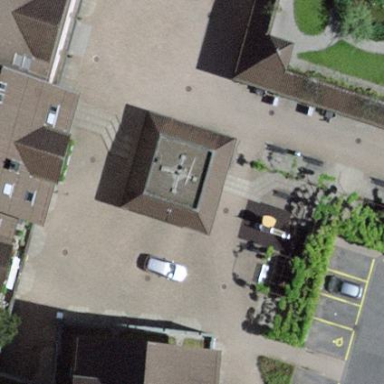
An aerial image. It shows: Parking building.